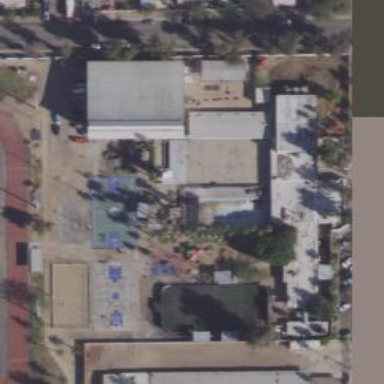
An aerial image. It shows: Swimming pool area designated for leisure and sport.